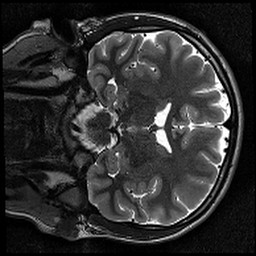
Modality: T2w
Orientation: coronal